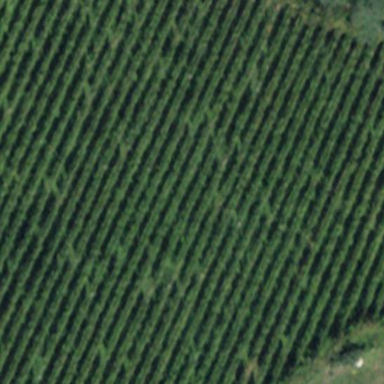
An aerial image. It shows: Vineyard with grape crops.